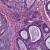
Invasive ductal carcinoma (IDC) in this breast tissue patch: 1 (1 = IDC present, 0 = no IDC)